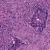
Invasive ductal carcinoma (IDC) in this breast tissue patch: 1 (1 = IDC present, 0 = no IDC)